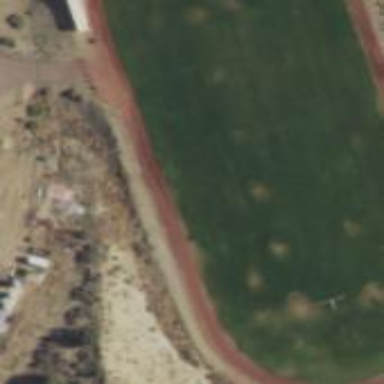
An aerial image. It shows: American football pitch for leisure and sport activities.